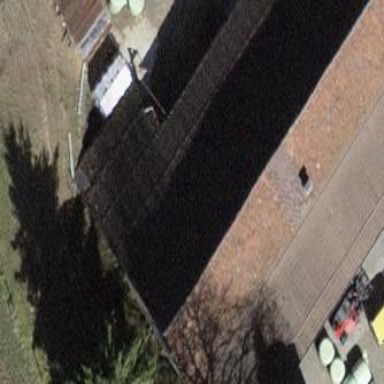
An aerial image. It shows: Barn.